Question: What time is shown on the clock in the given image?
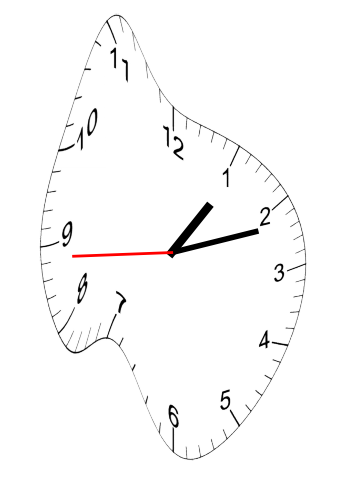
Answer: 01:11:44